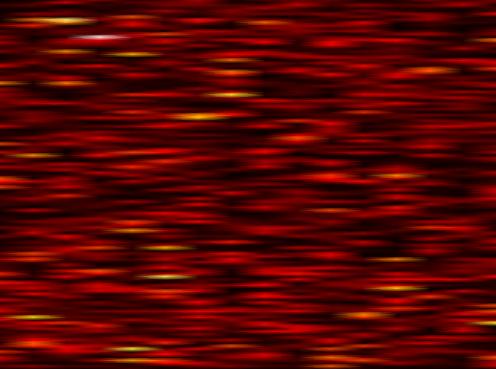
Label: FOFDM